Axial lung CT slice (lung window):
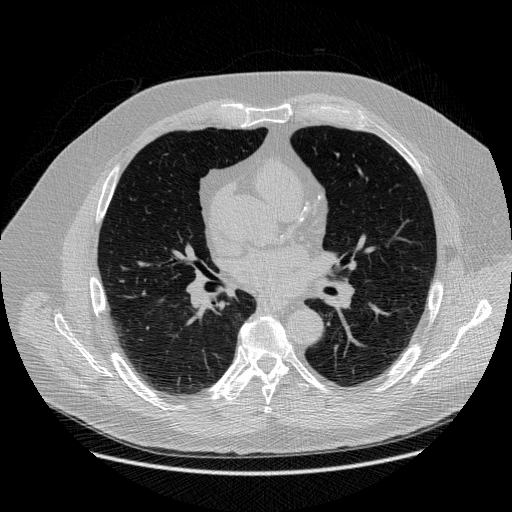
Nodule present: no